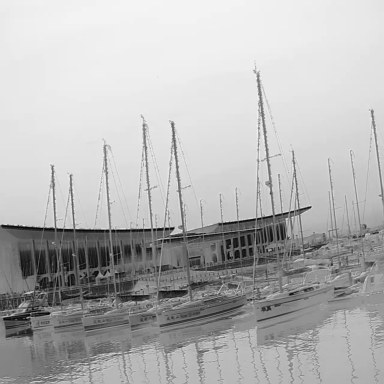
There are five sailboats in the infrared image.